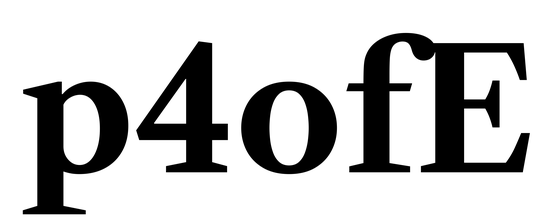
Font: LibreCaslonText_Bold